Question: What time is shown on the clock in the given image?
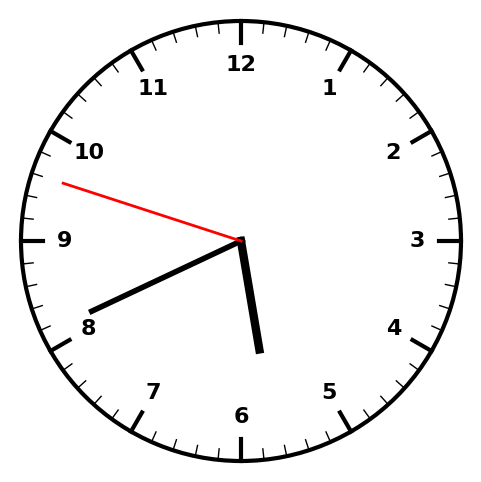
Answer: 05:40:48